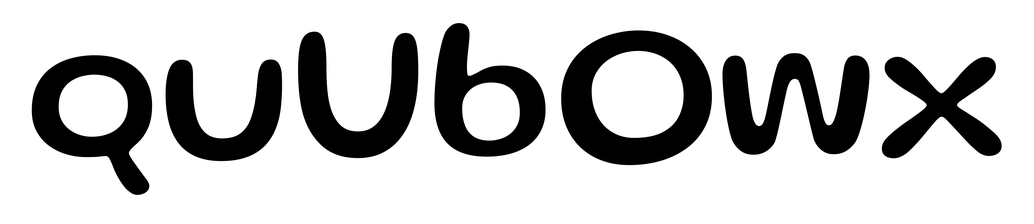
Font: Gluten_Regular